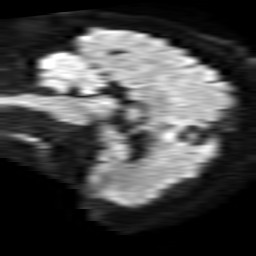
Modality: TRACE
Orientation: sagittal
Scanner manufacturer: philips
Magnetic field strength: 1.5 T
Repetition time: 3.639 s
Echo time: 0.07194 s